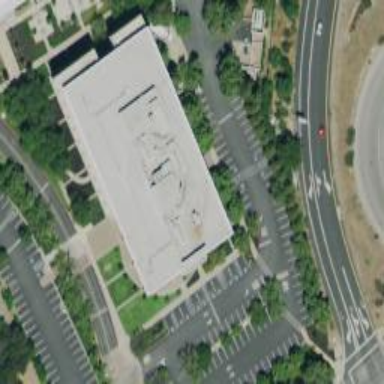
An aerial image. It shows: Government office.